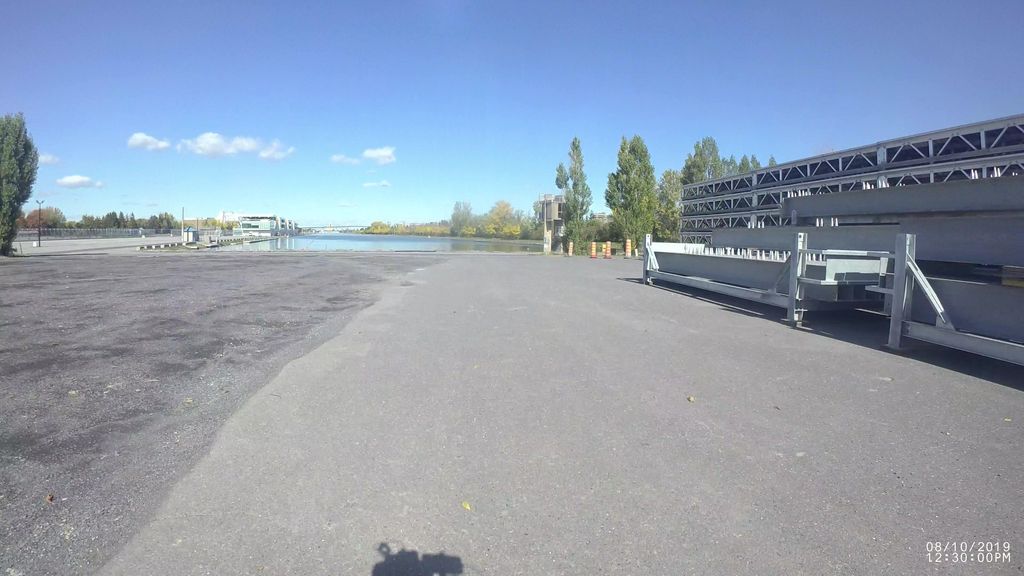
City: montreal